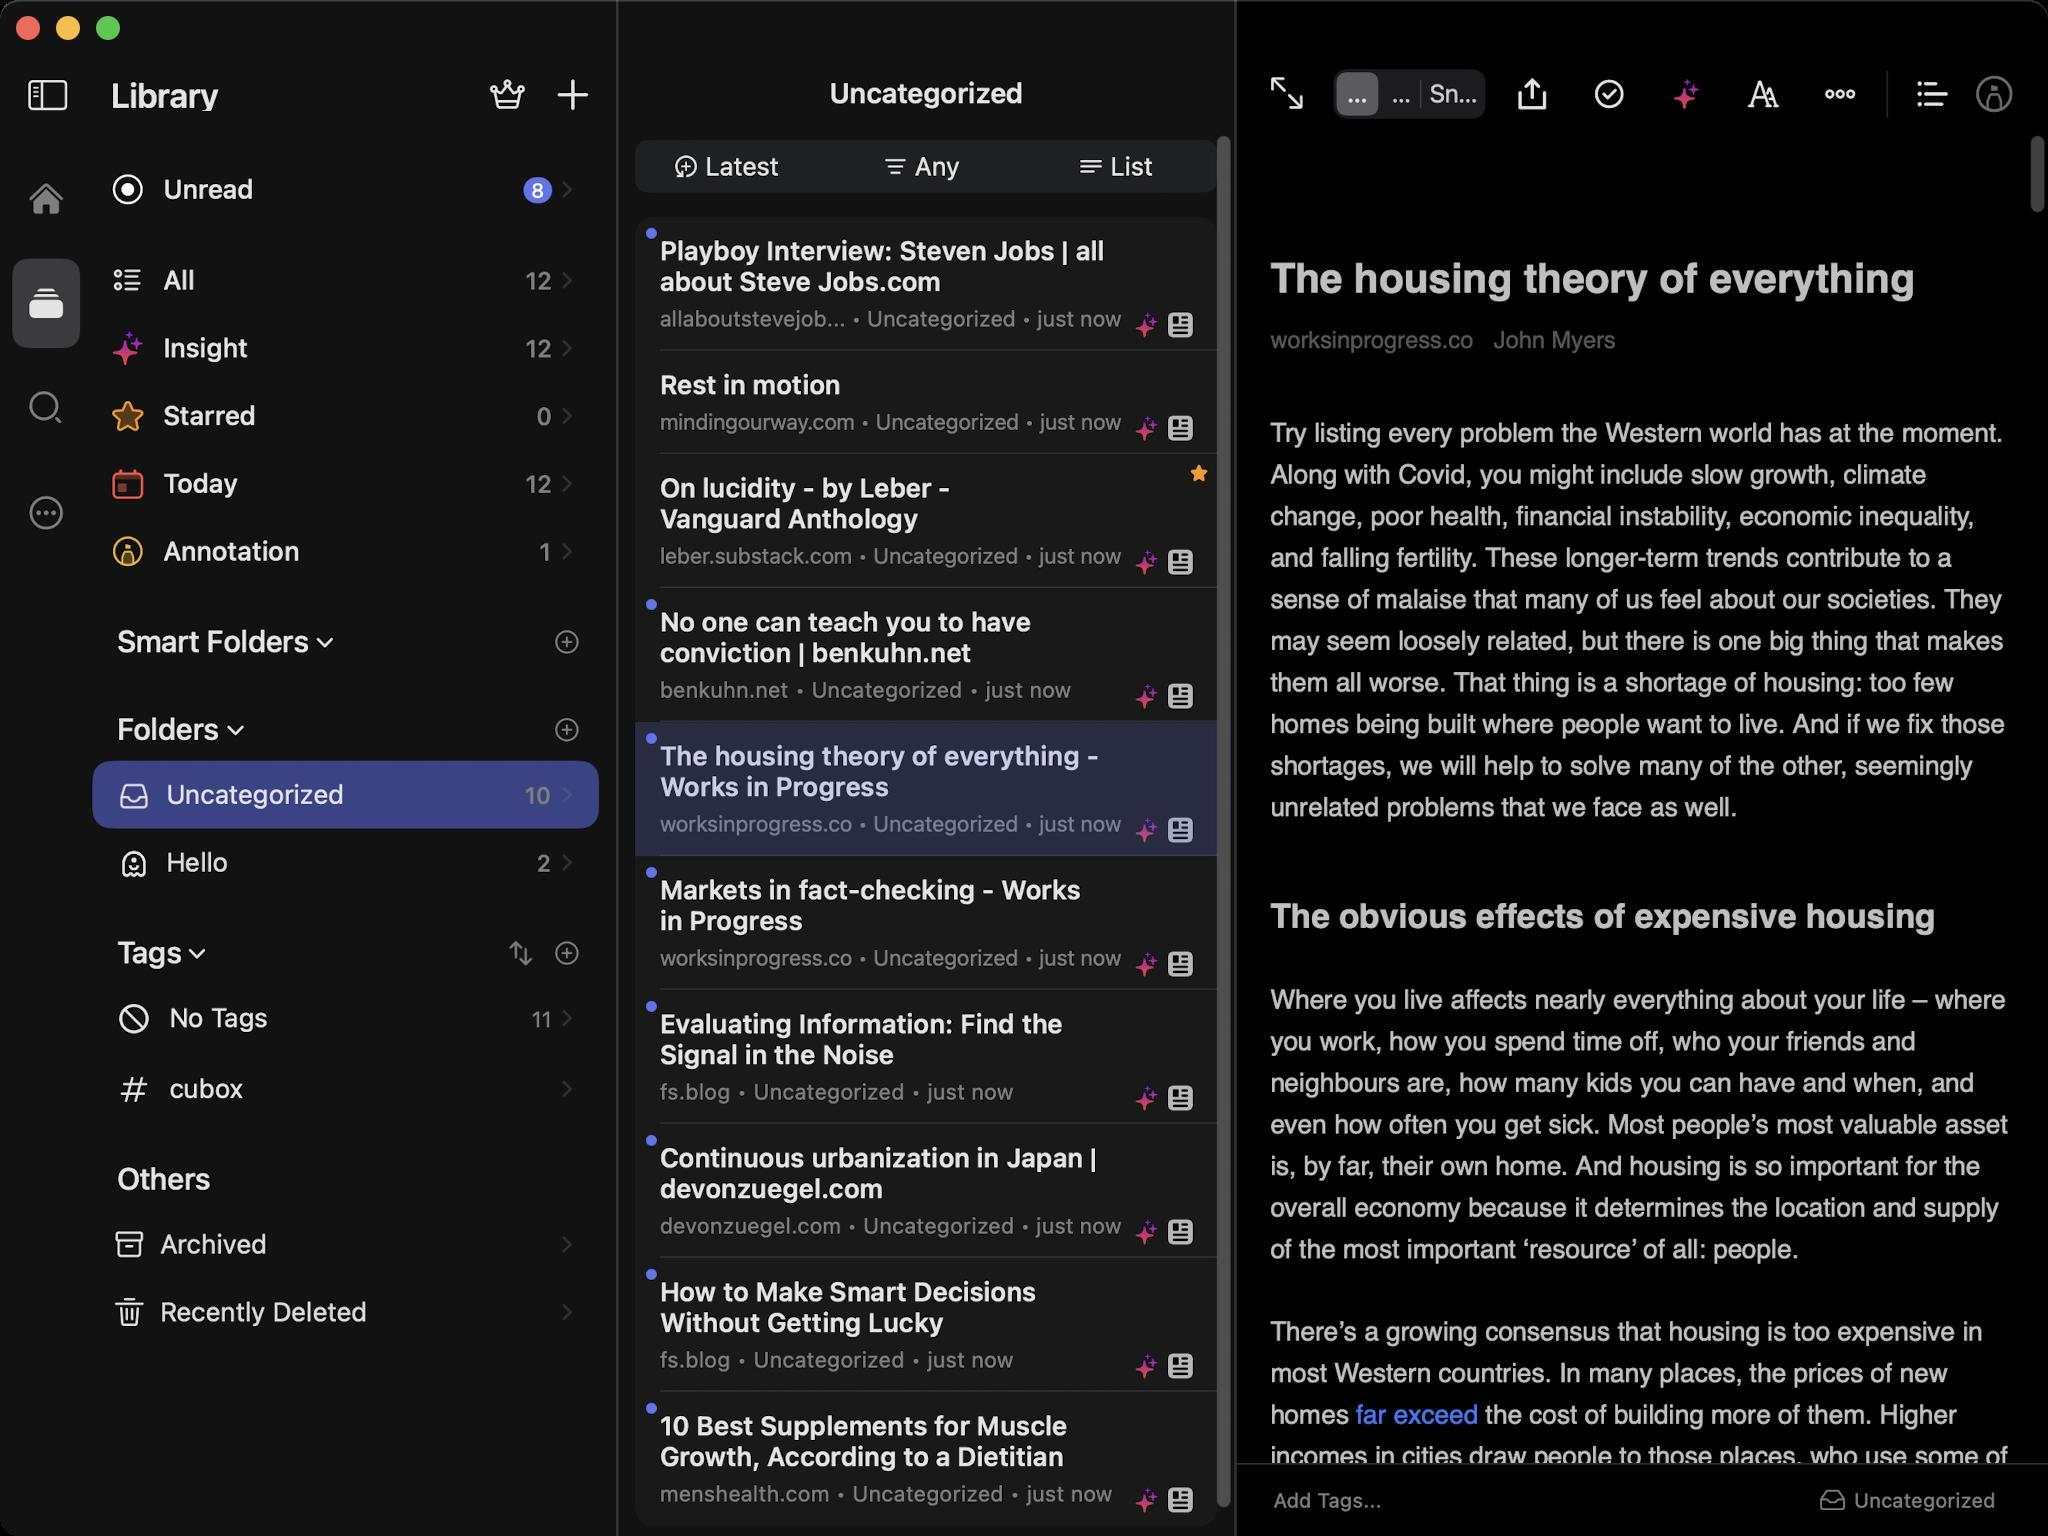
Accessibility tree:
{"name": "Cubox", "role": "AXWindow", "description": null, "role_description": "standard window", "value": null, "position": "352.00;95.00", "size": "1024;768", "children": [{"name": null, "role": "AXGroup", "description": null, "role_description": "group", "value": null, "position": "0.00;0.00", "size": "1024;768", "children": [{"name": null, "role": "AXGroup", "description": null, "role_description": "group", "value": null, "position": "0.00;0.00", "size": "1024;768", "children": [{"name": null, "role": "AXGroup", "description": null, "role_description": "group", "value": null, "position": "-77.00;0.00", "size": "385;768", "children": [{"name": null, "role": "AXGroup", "description": null, "role_description": "Nav bar", "value": null, "position": "-77.00;27.72", "size": "385;38", "children": [{"name": null, "role": "AXButton", "description": "Hide Sidebar", "role_description": "button", "value": null, "position": "3.85;30.03", "size": "40;34", "children": []}, {"name": null, "role": "AXButton", "description": "Library", "role_description": "button", "value": null, "position": "49.28;30.03", "size": "63;34", "children": []}, {"name": null, "role": "AXButton", "description": "crown", "role_description": "button", "value": null, "position": "244.86;38.50", "size": "18;18", "children": []}, {"name": null, "role": "AXButton", "description": "newCard", "role_description": "button", "value": null, "position": "277.97;38.50", "size": "18;18", "children": []}]}, {"name": null, "role": "AXGroup", "description": null, "role_description": "group", "value": null, "position": "-77.00;0.00", "size": "385;768", "children": [{"name": null, "role": "AXGroup", "description": null, "role_description": "group", "value": null, "position": "-77.00;0.00", "size": "385;768", "children": [{"name": null, "role": "AXGroup", "description": null, "role_description": "collection", "value": null, "position": "46.20;0.00", "size": "262;768", "children": [{"name": null, "role": "AXButton", "description": null, "role_description": "button", "value": null, "position": "58.52;66.22", "size": "23;12", "children": []}, {"name": null, "role": "AXStaticText", "description": "Unread", "role_description": "text", "value": "8", "position": "46.20;77.77", "size": "253;34", "children": []}, {"name": null, "role": "AXButton", "description": null, "role_description": "button", "value": null, "position": "58.52;111.65", "size": "23;12", "children": []}, {"name": null, "role": "AXStaticText", "description": "All", "role_description": "text", "value": "12", "position": "46.20;123.20", "size": "253;34", "children": []}, {"name": null, "role": "AXStaticText", "description": "Insight", "role_description": "text", "value": "12", "position": "46.20;157.08", "size": "253;34", "children": []}, {"name": null, "role": "AXStaticText", "description": "Starred", "role_description": "text", "value": "0", "position": "46.20;190.96", "size": "253;34", "children": []}, {"name": null, "role": "AXStaticText", "description": "Today", "role_description": "text", "value": "12", "position": "46.20;224.84", "size": "253;34", "children": []}, {"name": null, "role": "AXStaticText", "description": "Annotation", "role_description": "text", "value": "1", "position": "46.20;258.72", "size": "253;34", "children": []}, {"name": null, "role": "AXButton", "description": null, "role_description": "button", "value": null, "position": "58.52;292.60", "size": "109;44", "children": []}, {"name": null, "role": "AXButton", "description": null, "role_description": "button", "value": null, "position": "272.58;292.60", "size": "27;44", "children": []}, {"name": null, "role": "AXStaticText", "description": "Smart Folders", "role_description": "text", "value": null, "position": "58.52;311.08", "size": "96;19", "children": []}, {"name": null, "role": "AXButton", "description": null, "role_description": "button", "value": null, "position": "58.52;336.49", "size": "64;44", "children": []}, {"name": null, "role": "AXButton", "description": null, "role_description": "button", "value": null, "position": "272.58;336.49", "size": "27;44", "children": []}, {"name": null, "role": "AXStaticText", "description": "Folders", "role_description": "text", "value": null, "position": "58.52;354.97", "size": "51;19", "children": []}, {"name": null, "role": "AXStaticText", "description": "", "role_description": "text", "value": "10", "position": "46.20;380.38", "size": "253;34", "children": []}, {"name": null, "role": "AXStaticText", "description": "Hello", "role_description": "text", "value": "2", "position": "46.20;414.26", "size": "253;34", "children": []}, {"name": null, "role": "AXButton", "description": null, "role_description": "button", "value": null, "position": "58.52;448.14", "size": "45;44", "children": []}, {"name": null, "role": "AXButton", "description": null, "role_description": "button", "value": null, "position": "241.78;448.14", "size": "31;44", "children": []}, {"name": null, "role": "AXButton", "description": null, "role_description": "button", "value": null, "position": "272.58;448.14", "size": "27;44", "children": []}, {"name": null, "role": "AXStaticText", "description": "Tags", "role_description": "text", "value": null, "position": "58.52;466.62", "size": "32;19", "children": []}, {"name": null, "role": "AXGroup", "description": null, "role_description": "group", "value": null, "position": "46.20;492.03", "size": "253;34", "children": [{"name": null, "role": "AXStaticText", "description": "No Tags", "role_description": "text", "value": null, "position": "84.70;501.27", "size": "50;15", "children": []}, {"name": null, "role": "AXStaticText", "description": "11", "role_description": "text", "value": null, "position": "265.65;502.81", "size": "10;13", "children": []}]}, {"name": null, "role": "AXStaticText", "description": "cubox", "role_description": "text", "value": null, "position": "46.20;527.45", "size": "253;34", "children": []}, {"name": null, "role": "AXButton", "description": null, "role_description": "button", "value": null, "position": "58.52;561.33", "size": "60;44", "children": []}, {"name": null, "role": "AXStaticText", "description": "Others", "role_description": "text", "value": null, "position": "58.52;579.81", "size": "47;19", "children": []}, {"name": null, "role": "AXGroup", "description": null, "role_description": "group", "value": null, "position": "46.20;605.22", "size": "253;34", "children": [{"name": null, "role": "AXStaticText", "description": "Archived", "role_description": "text", "value": null, "position": "80.08;614.46", "size": "177;15", "children": []}]}, {"name": null, "role": "AXGroup", "description": null, "role_description": "group", "value": null, "position": "46.20;639.10", "size": "253;34", "children": [{"name": null, "role": "AXStaticText", "description": "Recently Deleted", "role_description": "text", "value": null, "position": "80.08;648.34", "size": "177;15", "children": []}]}]}, {"name": null, "role": "AXButton", "description": "tabbar0", "role_description": "button", "value": null, "position": "6.16;77.00", "size": "34;45", "children": []}, {"name": null, "role": "AXButton", "description": "tabbar1", "role_description": "button", "value": null, "position": "6.16;129.36", "size": "34;45", "children": []}, {"name": null, "role": "AXButton", "description": "tabbar2", "role_description": "button", "value": null, "position": "6.16;181.72", "size": "34;45", "children": []}, {"name": null, "role": "AXButton", "description": "setting", "role_description": "button", "value": null, "position": "6.16;234.08", "size": "34;45", "children": []}]}]}]}, {"name": null, "role": "AXSplitter", "description": null, "role_description": "splitter", "value": 30.07518768310547, "position": "308.00;0.00", "size": "1;768", "children": []}, {"name": null, "role": "AXGroup", "description": null, "role_description": "group", "value": null, "position": "309.15;0.00", "size": "308;768", "children": [{"name": null, "role": "AXGroup", "description": null, "role_description": "Nav bar", "value": null, "position": "309.15;27.72", "size": "308;38", "children": [{"name": null, "role": "AXHeading", "description": "Uncategorized", "role_description": "heading", "value": null, "position": "414.64;38.50", "size": "97;16", "children": []}]}, {"name": null, "role": "AXGroup", "description": null, "role_description": "group", "value": null, "position": "309.15;0.00", "size": "308;768", "children": [{"name": null, "role": "AXGroup", "description": null, "role_description": "group", "value": null, "position": "309.15;0.00", "size": "308;768", "children": [{"name": null, "role": "AXGroup", "description": null, "role_description": "collection", "value": null, "position": "309.15;0.00", "size": "308;768", "children": [{"name": null, "role": "AXButton", "description": "Latest", "role_description": "button", "value": null, "position": "324.56;71.61", "size": "82;23", "children": []}, {"name": null, "role": "AXButton", "description": "Any", "role_description": "button", "value": null, "position": "422.35;71.61", "size": "82;23", "children": []}, {"name": null, "role": "AXButton", "description": "List", "role_description": "button", "value": null, "position": "519.37;71.61", "size": "82;23", "children": []}, {"name": null, "role": "AXStaticText", "description": "Playboy Interview: Steven Jobs | all about Steve Jobs.com", "role_description": "text", "value": null, "position": "317.62;108.57", "size": "291;67", "children": []}, {"name": null, "role": "AXStaticText", "description": "Rest in motion", "role_description": "text", "value": null, "position": "317.62;175.56", "size": "291;52", "children": []}, {"name": null, "role": "AXStaticText", "description": "On lucidity - by Leber - Vanguard Anthology", "role_description": "text", "value": null, "position": "317.62;227.15", "size": "291;67", "children": []}, {"name": null, "role": "AXStaticText", "description": "No one can teach you to have conviction | benkuhn.net", "role_description": "text", "value": null, "position": "317.62;294.14", "size": "291;67", "children": []}, {"name": null, "role": "AXStaticText", "description": "The housing theory of everything - Works in Progress", "role_description": "text", "value": null, "position": "317.62;361.13", "size": "291;67", "children": []}, {"name": null, "role": "AXStaticText", "description": "Markets in fact-checking - Works in Progress", "role_description": "text", "value": null, "position": "317.62;428.12", "size": "291;67", "children": []}, {"name": null, "role": "AXStaticText", "description": "Evaluating Information: Find the Signal in the Noise", "role_description": "text", "value": null, "position": "317.62;495.11", "size": "291;67", "children": []}, {"name": null, "role": "AXStaticText", "description": "Continuous urbanization in Japan | devonzuegel.com", "role_description": "text", "value": null, "position": "317.62;562.10", "size": "291;67", "children": []}, {"name": null, "role": "AXStaticText", "description": "How to Make Smart Decisions Without Getting Lucky", "role_description": "text", "value": null, "position": "317.62;629.09", "size": "291;67", "children": []}, {"name": null, "role": "AXStaticText", "description": "10 Best Supplements for Muscle Growth, According to a Dietitian", "role_description": "text", "value": null, "position": "317.62;696.08", "size": "291;67", "children": []}]}]}]}]}, {"name": null, "role": "AXSplitter", "description": null, "role_description": "splitter", "value": 30.07518768310547, "position": "617.15;0.00", "size": "1;768", "children": []}, {"name": null, "role": "AXGroup", "description": null, "role_description": "group", "value": null, "position": "618.31;0.00", "size": "406;768", "children": [{"name": null, "role": "AXGroup", "description": null, "role_description": "Nav bar", "value": null, "position": "618.31;27.72", "size": "406;38", "children": [{"name": null, "role": "AXButton", "description": "Enter Fullscreen", "role_description": "button", "value": null, "position": "625.24;30.03", "size": "37;34", "children": []}, {"name": null, "role": "AXTabGroup", "description": null, "role_description": "tab group", "value": null, "position": "666.82;34.65", "size": "76;25", "children": [{"name": null, "role": "AXRadioButton", "description": "Article", "role_description": "tab", "value": 1, "position": "666.82;34.65", "size": "24;25", "children": []}, {"name": null, "role": "AXRadioButton", "description": "Web", "role_description": "tab", "value": 0, "position": "691.46;34.65", "size": "18;25", "children": []}, {"name": null, "role": "AXRadioButton", "description": "Snapshot", "role_description": "tab", "value": 0, "position": "710.71;34.65", "size": "32;25", "children": []}]}, {"name": null, "role": "AXButton", "description": "shareMore", "role_description": "button", "value": null, "position": "754.60;35.42", "size": "23;23", "children": []}, {"name": null, "role": "AXButton", "description": "shareRead", "role_description": "button", "value": null, "position": "793.10;35.42", "size": "23;23", "children": []}, {"name": null, "role": "AXButton", "description": "insightIcon", "role_description": "button", "value": null, "position": "831.60;35.42", "size": "23;23", "children": []}, {"name": null, "role": "AXButton", "description": "shareReaderStyle", "role_description": "button", "value": null, "position": "870.10;35.42", "size": "23;23", "children": []}, {"name": null, "role": "AXButton", "description": "shareReaderMore", "role_description": "button", "value": null, "position": "908.60;35.42", "size": "23;23", "children": []}, {"name": null, "role": "AXButton", "description": "catalog", "role_description": "button", "value": null, "position": "954.80;35.42", "size": "23;23", "children": []}, {"name": null, "role": "AXButton", "description": "mark 0", "role_description": "button", "value": null, "position": "985.60;35.42", "size": "23;23", "children": []}]}, {"name": null, "role": "AXGroup", "description": null, "role_description": "group", "value": null, "position": "618.31;0.00", "size": "406;768", "children": [{"name": null, "role": "AXGroup", "description": null, "role_description": "group", "value": null, "position": "618.31;0.00", "size": "406;768", "children": [{"name": null, "role": "AXGroup", "description": null, "role_description": "group", "value": null, "position": "618.31;0.00", "size": "406;768", "children": [{"name": null, "role": "AXGroup", "description": null, "role_description": "group", "value": null, "position": "618.31;0.00", "size": "406;768", "children": [{"name": null, "role": "AXGroup", "description": null, "role_description": "group", "value": null, "position": "618.00;66.00", "size": "407;769", "children": [{"name": null, "role": "AXGroup", "description": null, "role_description": "group", "value": null, "position": "618.00;66.00", "size": "407;769", "children": [{"name": null, "role": "AXWebArea", "description": "The housing theory of everything - Works in Progress", "role_description": "AXWebArea", "value": "", "position": "618.00;66.00", "size": "407;13341", "children": [{"name": null, "role": "AXHeading", "description": "The housing theory of everything", "role_description": "heading", "value": "1", "position": "635.00;127.00", "size": "323;25", "children": []}, {"name": null, "role": "AXLink", "description": "worksinprogress.co", "role_description": "link", "value": "", "position": "635.00;162.00", "size": "102;16", "children": []}, {"name": null, "role": "AXStaticText", "description": "John Myers", "role_description": "text", "value": "", "position": "746.00;162.00", "size": "63;16", "children": []}, {"name": null, "role": "AXStaticText", "description": "Try listing every problem the Western world has at the moment. Along with Covid, you might include slow growth, climate change, poor health, financial instability, economic inequality, and falling fertility. These longer-term trends contribute to a sense of malaise that many of us feel about our societies. They may seem loosely related, but there is one big thing that makes them all worse. That thing is a shortage of housing: too few homes being built where people want to live. And if we fix those shortages, we will help to solve many of the other, seemingly unrelated problems that we face as well.", "role_description": "text", "value": "", "position": "635.00;207.00", "size": "369;205", "children": []}, {"name": null, "role": "AXHeading", "description": "The obvious effects of expensive housing", "role_description": "heading", "value": "2", "position": "635.00;447.00", "size": "334;22", "children": []}, {"name": null, "role": "AXStaticText", "description": "Where you live affects nearly everything about your life – where you work, how you spend time off, who your friends and neighbours are, how many kids you can have and when, and even how often you get sick. Most people’s most valuable asset is, by far, their own home. And housing is so important for the overall economy because it determines the location and supply of the most important ‘resource’ of all: people.", "role_description": "text", "value": "", "position": "635.00;490.00", "size": "370;143", "children": []}, {"name": null, "role": "AXStaticText", "description": "There’s a growing consensus that housing is too expensive in most Western countries. In many places, the prices of new homes", "role_description": "text", "value": "", "position": "635.00;656.00", "size": "357;60", "children": []}, {"name": null, "role": "AXLink", "description": "far exceed", "role_description": "link", "value": "", "position": "677.00;698.00", "size": "63;18", "children": []}, {"name": null, "role": "AXStaticText", "description": "the cost of building more of them. Higher incomes in cities draw people to those places, who use some of their increased wages to bid up rents and house prices there. Easier credit and falling interest rates, which reflect a lower cost of borrowing and lower returns from other investments,", "role_description": "text", "value": "", "position": "635.00;698.00", "size": "370;101", "children": []}, {"name": null, "role": "AXLink", "description": "have helped people bid up the price of housing as well", "role_description": "link", "value": "", "position": "635.00;781.00", "size": "350;39", "children": []}, {"name": null, "role": "AXStaticText", "description": ". For most goods, including very expensive and durable goods like ships and airplanes, higher incomes and falling interest rates would cause supply to increase, instead of keeping the price permanently high. But for housing in and around many in-demand cities, supply has not been able to keep up with demand.", "role_description": "text", "value": "", "position": "635.00;802.00", "size": "356;143", "children": []}, {"name": null, "role": "AXStaticText", "description": "This is true across the developed world: Dublin, Singapore, Auckland, Paris, Vancouver, Rome, Hong Kong, Barcelona, Moscow, Cape Town, Zurich and many other cities have wildly expensive housing compared to the cost of building more of it. Costs are especially high in places whose economies are built on", "role_description": "text", "value": "", "position": "635.00;968.00", "size": "360;122", "children": []}, {"name": null, "role": "AXLink", "description": "intangible capital", "role_description": "link", "value": "", "position": "652.00;1072.00", "size": "100;18", "children": []}, {"name": null, "role": "AXStaticText", "description": ", like software or financial services. In these kinds of industries, there are especially large benefits to people being near one another, because it makes them both more productive and more innovative. This is why the San Francisco Bay Area – probably the most productive place in the Western world – is also one of the most in-demand places to live. And that demand, plus restrictions on building more houses, is why it is one of the most expensive places to live as well.", "role_description": "text", "value": "", "position": "635.00;1072.00", "size": "372;164", "children": []}, {"name": null, "role": "AXStaticText", "description": "This housing affordability problem has become much worse over the past four decades – coinciding with, and partly driven by, the growth of the intangible economy — the move towards production based on software and intellectual property, instead of machinery and other physical capital. In the 1960s, it was commonplace that a middle class single-earner American or British family would be able to afford a comfortable home.", "role_description": "text", "value": "", "position": "635.00;1258.00", "size": "364;143", "children": []}, {"name": null, "role": "AXStaticText", "description": "When more people want to live in an area, we either build more homes to accommodate them or squeeze them in to the existing housing stock, with those people bidding up the price of living there. We can see all of these mechanisms in play in the Western world’s most in-demand cities. In London, for example, empty homes now make up only a few percent of the total, as it becomes more and more costly to leave something empty.", "role_description": "text", "value": "", "position": "635.00;1425.00", "size": "373;142", "children": []}, {"name": null, "role": "AXStaticText", "description": "The most dramatic evidence of housing scarcity can be seen in price rises over the past forty years. Average New York City metropolitan area house prices", "role_description": "text", "value": "", "position": "635.00;1590.00", "size": "366;60", "children": []}, {"name": null, "role": "AXLink", "description": "are up 706% since 1980", "role_description": "link", "value": "", "position": "818.00;1632.00", "size": "143;18", "children": []}, {"name": null, "role": "AXStaticText", "description": "(or 376% more", "role_description": "text", "value": "", "position": "635.00;1632.00", "size": "345;39", "children": []}, {"name": null, "role": "AXLink", "description": "than US consumer prices", "role_description": "link", "value": "", "position": "705.00;1653.00", "size": "149;18", "children": []}, {"name": null, "role": "AXStaticText", "description": ", and 326%", "role_description": "text", "value": "", "position": "852.00;1653.00", "size": "72;18", "children": []}, {"name": null, "role": "AXLink", "description": "more than US wages", "role_description": "link", "value": "", "position": "635.00;1653.00", "size": "370;38", "children": []}, {"name": null, "role": "AXStaticText", "description": "). For San Francisco the rise is 932%. London house prices are up", "role_description": "text", "value": "", "position": "635.00;1673.00", "size": "345;39", "children": []}, {"name": null, "role": "AXLink", "description": "over 2,100%", "role_description": "link", "value": "", "position": "713.00;1694.00", "size": "76;18", "children": []}, {"name": null, "role": "AXStaticText", "description": "in that period (or", "role_description": "text", "value": "", "position": "787.00;1694.00", "size": "104;18", "children": []}, {"name": null, "role": "AXLink", "description": "around 1,500% more than wages", "role_description": "link", "value": "", "position": "635.00;1694.00", "size": "345;39", "children": []}, {"name": null, "role": "AXStaticText", "description": "). Prices in Sydney, Australia, have", "role_description": "text", "value": "", "position": "735.00;1715.00", "size": "207;18", "children": []}, {"name": null, "role": "AXLink", "description": "risen", "role_description": "link", "value": "", "position": "940.00;1715.00", "size": "31;18", "children": []}, {"name": null, "role": "AXStaticText", "description": "by", "role_description": "text", "value": "", "position": "969.00;1715.00", "size": "19;18", "children": []}, {"name": null, "role": "AXLink", "description": "1,450%", "role_description": "link", "value": "", "position": "635.00;1736.00", "size": "45;18", "children": []}, {"name": null, "role": "AXStaticText", "description": "(compared to hourly wage increases", "role_description": "text", "value": "", "position": "679.00;1736.00", "size": "220;18", "children": []}, {"name": null, "role": "AXLink", "description": "of 480%", "role_description": "link", "value": "", "position": "897.00;1736.00", "size": "50;18", "children": []}, {"name": null, "role": "AXStaticText", "description": "). In Ireland, prices have", "role_description": "text", "value": "", "position": "635.00;1736.00", "size": "334;39", "children": []}, {"name": null, "role": "AXLink", "description": "risen by about 800% in that period", "role_description": "link", "value": "", "position": "753.00;1757.00", "size": "200;18", "children": []}, {"name": null, "role": "AXStaticText", "description": ", driven by rises in Dublin in particular. Rents show similar, but less extreme, trends, because they are not directly affected by interest rates.", "role_description": "text", "value": "", "position": "635.00;1757.00", "size": "360;80", "children": []}, {"name": null, "role": "AXStaticText", "description": "These prices range from about twice to four times the cost of building new homes of equivalent specification. This wedge, between build costs and house prices, is a rough proxy for how much extra cost is being driven by restrictions on new building.", "role_description": "text", "value": "", "position": "635.00;1861.00", "size": "366;80", "children": []}, {"name": null, "role": "AXStaticText", "description": "By contrast, almost every other household product has become better and less expensive since then.", "role_description": "text", "value": "", "position": "635.00;1964.00", "size": "368;38", "children": []}, {"name": null, "role": "AXLink", "description": "Compared to 1975, the number of hours a median American worker would have to work", "role_description": "link", "value": "", "position": "635.00;1985.00", "size": "371;38", "children": []}, {"name": null, "role": "AXStaticText", "description": "to buy a television fell from 60 hours in 1975 to 7 hours in 2013; to buy a fridge-freezer, it fell from 65 hours in 1975 to 20 hours in 2013; to buy a manual exercise treadmill, from 18 hours in 1975 to 6 hours in 2013; and to buy a washer-dryer, from 67 to 30 hours.", "role_description": "text", "value": "", "position": "635.00;2026.00", "size": "370;101", "children": []}, {"name": null, "role": "AXLink", "description": "Even cars are three times ‘cheaper’ in terms of hours worked", "role_description": "link", "value": "", "position": "635.00;2109.00", "size": "366;39", "children": []}, {"name": null, "role": "AXStaticText", "description": "on an average hourly wage now than they were in 1964. And none of these estimates accounts for how much better most of these products are now than they were in 1975.", "role_description": "text", "value": "", "position": "635.00;2130.00", "size": "372;60", "children": []}, {"name": null, "role": "AXStaticText", "description": "", "role_description": "figure", "value": "", "position": "618.00;66.00", "size": "1;1", "children": []}, {"name": null, "role": "AXStaticText", "description": "So while other durable goods have become cheaper over time, housing has become more expensive. Even though incomes have risen, both parents in a family now typically have to work to afford a decent family house in a major city, and people have had to move farther and farther outside city centres to find somewhere they can afford to live, spending more time and money on commuting to and from work.", "role_description": "text", "value": "", "position": "635.00;2233.00", "size": "367;143", "children": []}, {"name": null, "role": "AXStaticText", "description": "So the", "role_description": "text", "value": "", "position": "635.00;2400.00", "size": "42;18", "children": []}, {"name": null, "role": "AXStaticText", "description": "obvious", "role_description": "text", "value": "", "position": "676.00;2400.00", "size": "47;18", "children": []}, {"name": null, "role": "AXStaticText", "description": "effect of expensive housing is that people often spend a lot of their money on renting or buying their home, leaving them with less money to spend on other things, especially if they live in and around the Western world’s most wealthy cities. And the problem is getting worse.", "role_description": "text", "value": "", "position": "635.00;2400.00", "size": "364;101", "children": []}, {"name": null, "role": "AXGroup", "description": "Illustration for Works in Progress Image Kade Byrand", "role_description": "figure", "value": "", "position": "635.00;2522.00", "size": "373;92", "children": [{"name": null, "role": "AXStaticText", "description": "Illustration for Works in Progress", "role_description": "text", "value": "", "position": "635.00;2539.00", "size": "142;13", "children": []}, {"name": null, "role": "AXStaticText", "description": "Image", "role_description": "text", "value": "", "position": "635.00;2568.00", "size": "28;14", "children": []}, {"name": null, "role": "AXStaticText", "description": "Kade Byrand", "role_description": "text", "value": "", "position": "635.00;2598.00", "size": "58;14", "children": []}]}, {"name": null, "role": "AXHeading", "description": "The hidden effects of expensive housing", "role_description": "heading", "value": "2", "position": "635.00;2641.00", "size": "325;21", "children": []}, {"name": null, "role": "AXHeading", "description": "Productivity", "role_description": "heading", "value": "4", "position": "635.00;2678.00", "size": "77;17", "children": []}, {"name": null, "role": "AXStaticText", "description": "The obvious effect of expensive housing – people having less money to spend on other things – is the one most people focus on. But it is only part of the story, because expensive housing makes people change their behaviour too – it affects where you live, what your job is, how big your family is and what your day-to-day life looks like too. And it’s these", "role_description": "text", "value": "", "position": "635.00;2719.00", "size": "368;122", "children": []}, {"name": null, "role": "AXStaticText", "description": "hidden", "role_description": "text", "value": "", "position": "860.00;2823.00", "size": "41;18", "children": []}, {"name": null, "role": "AXStaticText", "description": "effects that are the most important.", "role_description": "text", "value": "", "position": "635.00;2823.00", "size": "356;39", "children": []}, {"name": null, "role": "AXStaticText", "description": "As we’ve described above, better jobs drive up the price of housing when it’s difficult to build more. But that works both ways: when housing is scarce in high-productivity areas, some people are priced out of the area altogether, so they can’t move within range of better jobs.", "role_description": "text", "value": "", "position": "635.00;2885.00", "size": "368;101", "children": []}, {"name": null, "role": "AXStaticText", "description": "This means that many people are working in less productive jobs than they could if it was easier for them to move to more productive places. Their wages and productivity are lower and it’s harder for highly productive businesses to hire them. That means people who", "role_description": "text", "value": "", "position": "635.00;3009.00", "size": "360;102", "children": []}, {"name": null, "role": "AXStaticText", "description": "do", "role_description": "text", "value": "", "position": "748.00;3093.00", "size": "16;18", "children": []}, {"name": null, "role": "AXStaticText", "description": "get to live in these high-productivity places are less productive than they could be, because they are less able to combine their skills with the complementary skills of the people who have been priced out.", "role_description": "text", "value": "", "position": "635.00;3093.00", "size": "371;80", "children": []}, {"name": null, "role": "AXStaticText", "description": "As a result, many businesses end up leaving highly skilled staff without assistance, spending their time on work that could be done by others, lowering the time they can spend on the tasks they’re best at. This happens in people’s private lives too: people often spend hours", "role_description": "text", "value": "", "position": "635.00;3197.00", "size": "366;101", "children": []}, {"name": null, "role": "AXLink", "description": "trying to fix their leaky pipes", "role_description": "link", "value": "", "position": "786.00;3280.00", "size": "163;18", "children": []}, {"name": null, "role": "AXStaticText", "description": "instead of just calling in a plumber, because the prices of plumbers near them have risen to cover the costs for plumbers to live there.", "role_description": "text", "value": "", "position": "635.00;3280.00", "size": "371;59", "children": []}, {"name": null, "role": "AXStaticText", "description": "On average, workers in larger cities tend to be more productive than workers with similar skills and education in smaller cities. Sheer size is not all that matters, because complementarity between workers matters even more – a skilled software engineer will likely increase her income more by moving to Berlin (population: 4.4 million) than to Mexico City (population: 21 million). But there is strong empirical evidence that, other things being equal, bigger is better. This helps workers directly: people who moved from small to large cities in a study in Spain", "role_description": "text", "value": "", "position": "635.00;3362.00", "size": "366;184", "children": []}, {"name": null, "role": "AXLink", "description": "gained a wage premium", "role_description": "link", "value": "", "position": "635.00;3549.00", "size": "141;18", "children": []}, {"name": null, "role": "AXStaticText", "description": "when they did so, and accumulated better experience as time went by – and their experience persisted even if they moved away later, in the form of higher wages.", "role_description": "text", "value": "", "position": "635.00;3549.00", "size": "354;81", "children": []}, {"name": null, "role": "AXStaticText", "description": "In the United States, productivity per worker tends to rise by", "role_description": "text", "value": "", "position": "635.00;3653.00", "size": "351;18", "children": []}, {"name": null, "role": "AXLink", "description": "2%", "role_description": "link", "value": "", "position": "984.00;3653.00", "size": "21;18", "children": []}, {"name": null, "role": "AXStaticText", "description": "or", "role_description": "text", "value": "", "position": "635.00;3674.00", "size": "16;18", "children": []}, {"name": null, "role": "AXLink", "description": "more", "role_description": "link", "value": "", "position": "649.00;3674.00", "size": "32;18", "children": []}, {"name": null, "role": "AXStaticText", "description": "with each doubling of city size. The link between size and productivity is only apparent when the city includes skilled, educated workers, which suggests the effect is mostly driven by the transfer of knowledge and division of labour among high-skilled workers. Metropolitan areas that are largely made up of unskilled workers", "role_description": "text", "value": "", "position": "635.00;3674.00", "size": "370;122", "children": []}, {"name": null, "role": "AXLink", "description": "do not become more productive as they get bigger", "role_description": "link", "value": "", "position": "635.00;3778.00", "size": "357;39", "children": []}, {"name": null, "role": "AXStaticText", "description": ".", "role_description": "text", "value": "", "position": "671.00;3799.00", "size": "5;18", "children": []}, {"name": null, "role": "AXStaticText", "description": "By historical and global standards, today’s most successful cities in America and other Western countries are astonishingly sparsely populated and sprawling. Haussmann’s Paris, Gaudi’s Barcelona, and the Georgian and Victorian areas of London are much more densely populated than nearly every square mile of the Bay Area and even most of the NYC metro area, other than Manhattan.", "role_description": "text", "value": "", "position": "635.00;3839.00", "size": "369;143", "children": []}, {"name": null, "role": "AXStaticText", "description": "The main cause of this is regulations that ban buildings that make better use of the land. Economists Gilles Duranton and Diego Puga", "role_description": "text", "value": "", "position": "635.00;4006.00", "size": "354;59", "children": []}, {"name": null, "role": "AXLink", "description": "judge that", "role_description": "link", "value": "", "position": "706.00;4047.00", "size": "60;18", "children": []}, {"name": null, "role": "AXStaticText", "description": "if New York allowed more of the sorts of densities that were more common historically, rents and house prices would fall towards construction costs, and the city would at least double in population, to over 40 million people. Similar things would happen to the Bay Area, Boston, Los Angeles, and other US ‘superstar’ cities if higher densities were allowed. This could mean those places looking more like central Paris or Barcelona, both of which are incredibly dense (and also happen to be very nice places to live).", "role_description": "text", "value": "", "position": "635.00;4047.00", "size": "372;185", "children": []}, {"name": null, "role": "AXStaticText", "description": "The total cost of this regulation-induced sprawl in the United States may be enormous.", "role_description": "text", "value": "", "position": "635.00;4255.00", "size": "348;38", "children": []}, {"name": null, "role": "AXLink", "description": "According to one study", "role_description": "link", "value": "", "position": "787.00;4275.00", "size": "135;18", "children": []}, {"name": null, "role": "AXStaticText", "description": ", if just three cities – New York City, San Jose and San Francisco – loosened their rules against building denser housing to the national average level of restrictiveness, millions would move to jobs that made the best use of their skills and total US GDP would be 8.9% higher. This would translate into average American wages being $8,775 higher per year. Others go even further. Duranton and Puga estimate that the average income gain from a housing regime that allowed easy building could be around 25%, or around $16,000 more per person per year.", "role_description": "text", "value": "", "position": "635.00;4275.00", "size": "373;205", "children": []}, {"name": null, "role": "AXStaticText", "description": "To put that in perspective, 9% is approximately how much the US economy contracted by in the second quarter of 2020, after Covid and lockdowns brought much of the US economy to a standstill. Sixteen thousand dollars per capita is the", "role_description": "text", "value": "", "position": "635.00;4504.00", "size": "366;80", "children": []}, {"name": null, "role": "AXStaticText", "description": "entire", "role_description": "text", "value": "", "position": "936.00;4566.00", "size": "34;18", "children": []}, {"name": null, "role": "AXStaticText", "description": "yearly income of people in Greece or Hungary. That’s a lot of money to leave lying on the sidewalk.", "role_description": "text", "value": "", "position": "635.00;4587.00", "size": "353;39", "children": []}, {"name": null, "role": "AXHeading", "description": "Innovation", "role_description": "heading", "value": "4", "position": "635.00;4650.00", "size": "67;17", "children": []}, {"name": null, "role": "AXStaticText", "description": "Nearly all innovation happens, and has always happened, in cities. Just as cities have vast labour pools that make it easier for workers to find jobs that match their skills, they also allow innovators to collaborate", "role_description": "text", "value": "", "position": "635.00;4690.00", "size": "358;81", "children": []}, {"name": null, "role": "AXLink", "description": "to come up with new ways of doing things", "role_description": "link", "value": "", "position": "635.00;4753.00", "size": "350;38", "children": []}, {"name": null, "role": "AXStaticText", "description": ". Sometimes cities have experienced bursts of innovative output that changed the world – like Amsterdam in the 17th century, Edinburgh and London in the late 18th to early 19th centuries, Cleveland in the late 19th century, Vienna and Detroit in the early 20th century, and San Francisco today.", "role_description": "text", "value": "", "position": "635.00;4774.00", "size": "370;101", "children": []}, {"name": null, "role": "AXStaticText", "description": "The Bay Area, including Silicon Valley and San Francisco (population 7.5 million), for example, has played host to more tech start-ups growing to valuations of more than $1 billion than the entirety of Europe (population 750 million) put together. Ten US cities in 2007", "role_description": "text", "value": "", "position": "635.00;4898.00", "size": "369;101", "children": []}, {"name": null, "role": "AXLink", "description": "produced 70% of the total patents related to computer science and 79% of the total patents around semiconductors", "role_description": "link", "value": "", "position": "635.00;4981.00", "size": "357;60", "children": []}, {"name": null, "role": "AXStaticText", "description": "– with less than 10% of America’s population.", "role_description": "text", "value": "", "position": "726.00;5023.00", "size": "269;18", "children": []}, {"name": null, "role": "AXStaticText", "description": "Part of the reason is that geographical closeness is especially important for the transfer and combination of ideas. And for unconventional ideas, the most valuable combinations are often not obvious in advance and may depend on chance interactions or mixing of individual elements.", "role_description": "text", "value": "", "position": "635.00;5064.00", "size": "371;101", "children": []}, {"name": null, "role": "AXStaticText", "description": "Bell Labs, the legendary R&D lab that", "role_description": "text", "value": "", "position": "635.00;5189.00", "size": "223;17", "children": []}, {"name": null, "role": "AXLink", "description": "invented revolutionary new technologies like the transistor and the photovoltaic cell,", "role_description": "link", "value": "", "position": "635.00;5189.00", "size": "353;38", "children": []}, {"name": null, "role": "AXStaticText", "description": "was designed so that everyone would at some point", "role_description": "text", "value": "", "position": "635.00;5230.00", "size": "306;18", "children": []}, {"name": null, "role": "AXLink", "description": "bump into everyone else", "role_description": "link", "value": "", "position": "635.00;5230.00", "size": "363;39", "children": []}, {"name": null, "role": "AXStaticText", "description": "for this reason. Similarly, Steve Jobs designed Pixar animation studios to have", "role_description": "text", "value": "", "position": "635.00;5251.00", "size": "353;39", "children": []}, {"name": null, "role": "AXLink", "description": "communal areas situated centrally", "role_description": "link", "value": "", "position": "635.00;5272.00", "size": "333;38", "children": []}, {"name": null, "role": "AXStaticText", "description": ", and many tech companies today use a similar model. Both the London Stock Exchange and Lloyd’s of London began in the 17th Century as coffee houses – the places where people habitually met both deliberately and accidentally.", "role_description": "text", "value": "", "position": "635.00;5292.00", "size": "370;81", "children": []}, {"name": null, "role": "AXStaticText", "description": "US evidence from over 600,000 patents filed from 2000–2010 suggests that low-density places can sustain specialised clusters, but that", "role_description": "text", "value": "", "position": "635.00;5396.00", "size": "359;59", "children": []}, {"name": null, "role": "AXLink", "description": "unconventional breakthroughs benefit from high-density urban environments", "role_description": "link", "value": "", "position": "635.00;5437.00", "size": "349;39", "children": []}, {"name": null, "role": "AXStaticText", "description": ". For idea-focused industries like software, localisation benefits", "role_description": "text", "value": "", "position": "635.00;5458.00", "size": "356;39", "children": []}, {"name": null, "role": "AXLink", "description": "dissipate within 10 miles", "role_description": "link", "value": "", "position": "833.00;5479.00", "size": "142;18", "children": []}, {"name": null, "role": "AXStaticText", "description": "; for extremely idea-focused industries like advertising, they dissipate", "role_description": "text", "value": "", "position": "635.00;5479.00", "size": "363;59", "children": []}, {"name": null, "role": "AXLink", "description": "within half a mile", "role_description": "link", "value": "", "position": "689.00;5520.00", "size": "99;18", "children": []}, {"name": null, "role": "AXStaticText", "description": ". Inventors who move from a smaller cluster to a bigger cluster tend to", "role_description": "text", "value": "", "position": "635.00;5520.00", "size": "364;39", "children": []}, {"name": null, "role": "AXLink", "description": "see large increases in their patenting productivity", "role_description": "link", "value": "", "position": "635.00;5541.00", "size": "351;39", "children": []}, {"name": null, "role": "AXStaticText", "description": ".", "role_description": "text", "value": "", "position": "758.00;5562.00", "size": "6;18", "children": []}, {"name": null, "role": "AXStaticText", "description": "So by limiting the number of people who can go to live in places like the Bay Area, by limiting the number of homes there, we may not just be hurting productivity directly by restricting who people can work with. We may also be missing out on the new ideas that drive society forward and that can lead to dramatic improvements in how we live.", "role_description": "text", "value": "", "position": "635.00;5604.00", "size": "370;121", "children": []}, {"name": null, "role": "AXHeading", "description": "Inequality", "role_description": "heading", "value": "4", "position": "635.00;5748.00", "size": "62;18", "children": []}, {"name": null, "role": "AXStaticText", "description": "Constraints on supply have made houses into scarce assets, more like", "role_description": "text", "value": "", "position": "635.00;5790.00", "size": "353;39", "children": []}, {"name": null, "role": "AXLink", "description": "bonds, fine art or precious metals", "role_description": "link", "value": "", "position": "691.00;5811.00", "size": "196;18", "children": []}, {"name": null, "role": "AXStaticText", "description": "than durable goods like refrigerators or cars. This only feels normal because we’re used to it, and does not happen in places where developers can easily add more homes to an area, such as Tokyo, Seoul, or New York City before the 1920s. In places like these, rising demand leads to more supply, not just higher prices.", "role_description": "text", "value": "", "position": "635.00;5811.00", "size": "372;122", "children": []}, {"name": null, "role": "AXStaticText", "description": "A fixed supply of housing means improvements in people’s aggregate incomes often partially go to landowners, since people bid up the price of housing with some of their increased income. This is one of the bases for the economist Henry George’s", "role_description": "text", "value": "", "position": "635.00;5956.00", "size": "364;101", "children": []}, {"name": null, "role": "AXLink", "description": "proposal for taxes on land value", "role_description": "link", "value": "", "position": "691.00;6039.00", "size": "187;18", "children": []}, {"name": null, "role": "AXStaticText", "description": ". George realised that even improvements in a local area – a new park, or better sanitation – would also be captured by local landowners. The new park would make people more willing to pay to live nearby, bidding up the price of housing in that area, so that existing landowners captured much of the value the park created.", "role_description": "text", "value": "", "position": "635.00;6039.00", "size": "369;122", "children": []}, {"name": null, "role": "AXStaticText", "description": "These effects play out visibly in fights over", "role_description": "text", "value": "", "position": "635.00;6184.00", "size": "249;18", "children": []}, {"name": null, "role": "AXLink", "description": "gentrification", "role_description": "link", "value": "", "position": "883.00;6184.00", "size": "76;18", "children": []}, {"name": null, "role": "AXStaticText", "description": ". Rising wages let bankers and tech workers bid up the rents on poorer parts of cities that have become fashionable, driving up rents. Many low-income communities have been broken up as people have been forced to move away by these rising rents, and by shops and other services changing to cater to wealthier new customers. Few people object to making a place more pleasant, greener and safer: the biggest concern for current residents is not improvement in the place, but the risk of being priced out of their homes and communities.", "role_description": "text", "value": "", "position": "635.00;6184.00", "size": "371;205", "children": []}, {"name": null, "role": "AXStaticText", "description": "There is another way. Increasing the supply of housing and commercial space, while ensuring that it benefits existing residents, could turn this zero-sum situation into one where everyone can be better off. This might be done, for example,", "role_description": "text", "value": "", "position": "635.00;6413.00", "size": "354;80", "children": []}, {"name": null, "role": "AXLink", "description": "by allowing them to vote on increased density, and benefit from it directly", "role_description": "link", "value": "", "position": "635.00;6475.00", "size": "368;60", "children": []}, {"name": null, "role": "AXStaticText", "description": ". The new demand could be accommodated and the financial rewards to development could be shared with existing residents without displacing them.", "role_description": "text", "value": "", "position": "635.00;6517.00", "size": "364;59", "children": []}, {"name": null, "role": "AXStaticText", "description": "The aggregate, countrywide effect of housing being so limited in supply has been that economic growth in most Western countries has accrued more and more to landowners and less to everyone else. Economist Thomas Piketty", "role_description": "text", "value": "", "position": "635.00;6599.00", "size": "371;80", "children": []}, {"name": null, "role": "AXLink", "description": "famously demonstrated", "role_description": "link", "value": "", "position": "635.00;6662.00", "size": "316;38", "children": []}, {"name": null, "role": "AXStaticText", "description": "an increase in the share of national income that flows to owners of", "role_description": "text", "value": "", "position": "635.00;6682.00", "size": "360;39", "children": []}, {"name": null, "role": "AXStaticText", "description": "capital", "role_description": "text", "value": "", "position": "743.00;6703.00", "size": "39;18", "children": []}, {"name": null, "role": "AXStaticText", "description": ", rather than to labour. But what was less widely acknowledged was that, at least in the US, it was really an increase in the share of income going to", "role_description": "text", "value": "", "position": "635.00;6703.00", "size": "357;60", "children": []}, {"name": null, "role": "AXStaticText", "description": "landowners", "role_description": "text", "value": "", "position": "924.00;6745.00", "size": "68;18", "children": []}, {"name": null, "role": "AXStaticText", "description": ", driven by", "role_description": "text", "value": "", "position": "635.00;6745.00", "size": "360;38", "children": []}, {"name": null, "role": "AXLink", "description": "increases in the cost of housing", "role_description": "link", "value": "", "position": "691.00;6765.00", "size": "185;18", "children": []}, {"name": null, "role": "AXStaticText", "description": ", and that this effect was particularly strong in states that have highly", "role_description": "text", "value": "", "position": "635.00;6765.00", "size": "355;39", "children": []}, {"name": null, "role": "AXLink", "description": "restrictive rules against building more homes", "role_description": "link", "value": "", "position": "635.00;6786.00", "size": "370;39", "children": []}, {"name": null, "role": "AXStaticText", "description": ".", "role_description": "text", "value": "", "position": "802.00;6807.00", "size": "5;18", "children": []}, {"name": null, "role": "AXStaticText", "description": "The rising inequality Piketty demonstrated appears to have been largely driven by housing shortages turning, in one economist’s words,", "role_description": "text", "value": "", "position": "635.00;6849.00", "size": "342;59", "children": []}, {"name": null, "role": "AXLink", "description": "‘houses into gold’", "role_description": "link", "value": "", "position": "749.00;6890.00", "size": "103;18", "children": []}, {"name": null, "role": "AXStaticText", "description": ". And this is the case across the Western world:", "role_description": "text", "value": "", "position": "635.00;6890.00", "size": "338;39", "children": []}, {"name": null, "role": "AXLink", "description": "housing inequality, not income inequality, primarily determines how much wealth inequality there is", "role_description": "link", "value": "", "position": "635.00;6911.00", "size": "344;60", "children": []}, {"name": null, "role": "AXStaticText", "description": "in most Western countries.", "role_description": "text", "value": "", "position": "677.00;6953.00", "size": "160;18", "children": []}, {"name": null, "role": "AXHeading", "description": "Left-behind areas and regional inequality", "role_description": "heading", "value": "4", "position": "635.00;6993.00", "size": "256;18", "children": []}, {"name": null, "role": "AXStaticText", "description": "Housing shortages have driven regional inequality as well. Earlier, we told the story of workplaces deprived of lower-skilled staff having to get their star employees to do work that would be better done by someone with less-expensive skills. And the other side of this is that people who cannot earn top salaries are unable to move to high-income cities at all.", "role_description": "text", "value": "", "position": "635.00;7035.00", "size": "372;122", "children": []}, {"name": null, "role": "AXStaticText", "description": "Consider a cleaner living in Alabama. In 1960 they could move to NYC and", "role_description": "text", "value": "", "position": "635.00;7181.00", "size": "363;38", "children": []}, {"name": null, "role": "AXLink", "description": "earn wages 84% higher, and still end up with 70% higher income after rent", "role_description": "link", "value": "", "position": "635.00;7201.00", "size": "361;39", "children": []}, {"name": null, "role": "AXStaticText", "description": ". In 2010, they could move to New York City and become 28% more productive, and earn a wage 28% higher – and reduce the surplus of workers back home, letting them demand higher pay. But since housing costs are so much higher, the net earnings and living standards of someone like this would", "role_description": "text", "value": "", "position": "635.00;7222.00", "size": "366;122", "children": []}, {"name": null, "role": "AXStaticText", "description": "fall", "role_description": "text", "value": "", "position": "696.00;7326.00", "size": "19;18", "children": []}, {"name": null, "role": "AXStaticText", "description": "if they moved today, and wouldn’t be worth it. The same would be true for plumbers, receptionists and other professions that allow other people to specialise at what they’re best at and minimise the time they spend on things like DIY and answering the phone. By contrast, top lawyers get wage boosts that are still sufficiently higher to justify a move in both 1960 and 2010, even after the higher rents they’ll have to pay.", "role_description": "text", "value": "", "position": "635.00;7326.00", "size": "372;143", "children": []}, {"name": null, "role": "AXStaticText", "description": "Economists Peter Ganong and Daniel Shoag conclude that this effect, on aggregate, has", "role_description": "text", "value": "", "position": "635.00;7492.00", "size": "367;38", "children": []}, {"name": null, "role": "AXLink", "description": "directly led to a slowdown", "role_description": "link", "value": "", "position": "783.00;7512.00", "size": "151;18", "children": []}, {"name": null, "role": "AXStaticText", "description": "in the rate at which poorer US states have been catching up with richer ones. Between 1880 and 1980, poorer US states caught up with the richest ones at a rate of around 2% per year; since then, this rate of convergence has halved, to around 1% per year. Where previously people of all income and skill levels would move to more prosperous places, now only well-paid ones at the top do, leaving behind many who are not so lucky in places with a surplus of labour.", "role_description": "text", "value": "", "position": "635.00;7512.00", "size": "373;185", "children": []}, {"name": null, "role": "AXStaticText", "description": "Many Western countries have regions where the most economically productive people have moved away like this, leaving behind their lower-skilled peers competing for a limited supply of lower-wage jobs and driving wages down further. Scarce and expensive housing in ‘superstar cities’ means that when a city suffers a downturn, only the most skilled leave. Since these people have positive spillovers, this further depresses activity. By contrast, in history it was typically the worse off locals who left an area when times got tougher.", "role_description": "text", "value": "", "position": "635.00;7720.00", "size": "362;185", "children": []}, {"name": null, "role": "AXStaticText", "description": "A great deal of attention has been spent on attempts to stop the outmigration of these talented people, to minimise the losses for those left behind. Few of these attempts have succeeded, and the solution may instead be to make it easier for people of all income and skill levels to move for work, as was the norm historically. Without that mobility, many communities have an unhealthy mix of people all competing for the same low-paid jobs, shut out entirely from the places that could be offering them a better life.", "role_description": "text", "value": "", "position": "635.00;7927.00", "size": "371;185", "children": []}, {"name": null, "role": "AXHeading", "description": "Families", "role_description": "heading", "value": "4", "position": "635.00;8135.00", "size": "54;18", "children": []}, {"name": null, "role": "AXStaticText", "description": "The price of housing does not just affect the places where people live; it determines the kinds of homes they live in as well. And that has a huge influence on people’s family lives, affecting both when people have kids and how many kids they have.", "role_description": "text", "value": "", "position": "635.00;8176.00", "size": "372;80", "children": []}, {"name": null, "role": "AXStaticText", "description": "The more expensive an extra bedroom is, the more expensive it is to have more (or any) children. Expensive housing can force people to wait before having kids and move out of city cores and into cheaper suburbs when they do. This means losing many of the amenities and social life benefits of city life, adding a long commute to their day, and probably reducing their number of job options.", "role_description": "text", "value": "", "position": "635.00;8280.00", "size": "371;143", "children": []}, {"name": null, "role": "AXStaticText", "description": "Across the developed world, the number of children that women actually have is", "role_description": "text", "value": "", "position": "635.00;8446.00", "size": "371;38", "children": []}, {"name": null, "role": "AXLink", "description": "well below the number they say they would like to have", "role_description": "link", "value": "", "position": "635.00;8466.00", "size": "366;39", "children": []}, {"name": null, "role": "AXStaticText", "description": ". According to", "role_description": "text", "value": "", "position": "677.00;8487.00", "size": "86;18", "children": []}, {"name": null, "role": "AXLink", "description": "one recent study", "role_description": "link", "value": "", "position": "761.00;8487.00", "size": "99;18", "children": []}, {"name": null, "role": "AXStaticText", "description": ", after controlling for other factors, a 10% rise in house prices was associated with a 1.3% fall in overall births. Put together with the huge rises in housing costs we’ve seen over the past four decades, this implies a massive reduction in births across the Western world. One", "role_description": "text", "value": "", "position": "635.00;8487.00", "size": "366;122", "children": []}, {"name": null, "role": "AXLink", "description": "report estimated", "role_description": "link", "value": "", "position": "662.00;8591.00", "size": "97;18", "children": []}, {"name": null, "role": "AXStaticText", "description": "that rises in the cost of UK housing between 1996 and 2014 may have led to 157,000 fewer children being born in that period alone.", "role_description": "text", "value": "", "position": "635.00;8591.00", "size": "330;60", "children": []}, {"name": null, "role": "AXStaticText", "description": "Combine these effects with the fact that higher incomes allow people to have more kids because they can more easily afford things like childcare, and housing costs may be causing dramatically fewer children to be born than people would like to have. There is also a fiscal cost to this, of course, but it is fundamentally a personal, human one: fewer brothers and sisters, less time spent with grandparents, and less of the meaning that children bring to their parents’ lives.", "role_description": "text", "value": "", "position": "635.00;8674.00", "size": "366;164", "children": []}, {"name": null, "role": "AXHeading", "description": "Obesity", "role_description": "heading", "value": "4", "position": "635.00;8861.00", "size": "49;18", "children": []}, {"name": null, "role": "AXStaticText", "description": "No one is sure why America’s obesity rate rose from just 10% in the early 1960s to 35% today. Some blame increases in income, but over the same period, Japanese income rose even faster and obesity rates barely budged: they remain under 5%. Higher incomes may enable obesity, but they do not guarantee it.", "role_description": "text", "value": "", "position": "635.00;8902.00", "size": "371;122", "children": []}, {"name": null, "role": "AXStaticText", "description": "Undoubtedly, no single factor is solely responsible either for the rise over time, or for the difference between Japan and America. Technological innovations allowing more processed and palatable foods are likely one cause. It may be that rising consumption of some nutrient, such as a type of fat or sugar, is another cause. In Western countries, the decline in smoking – which can act as an appetite suppressant –", "role_description": "text", "value": "", "position": "635.00;9048.00", "size": "367;142", "children": []}, {"name": null, "role": "AXLink", "description": "is also likely responsible for a fair portion of the rise in obesity", "role_description": "link", "value": "", "position": "635.00;9173.00", "size": "326;38", "children": []}, {"name": null, "role": "AXStaticText", "description": ".", "role_description": "text", "value": "", "position": "917.00;9193.00", "size": "5;18", "children": []}, {"name": null, "role": "AXStaticText", "description": "The Japanese eat", "role_description": "text", "value": "", "position": "635.00;9234.00", "size": "109;18", "children": []}, {"name": null, "role": "AXLink", "description": "about half as much", "role_description": "link", "value": "", "position": "743.00;9234.00", "size": "112;18", "children": []}, {"name": null, "role": "AXStaticText", "description": "processed food as Americans do. They also consume dramatically more omega-3 fatty acids in their diet. Cigarette smoking is still slightly higher in Japan than the USA as well. But there is another dramatic and visible difference between Japanese and American lives: the way their cities are built.", "role_description": "text", "value": "", "position": "635.00;9234.00", "size": "364;122", "children": []}, {"name": null, "role": "AXStaticText", "description": "Japanese land use regulation is light touch. At its most restrictive, it allows buildings three floors high that use up the entirety of their parcel of land. This means both that Japan’s superstar cities grow far more densely than American cities, and also that they absorb far more of the country’s population. The urban environment this produces is akin to the traditional urbanism of pre-bicycle, -train and -car cities around the world: with narrow streets, finely grained, that are highly walkable. Of course, modern Japanese cities are not quite so tightly knit, and there is space for cars, bicycles and transit. But streets are extremely narrow, parking is expensive, major roads are tolled, and pedestrians mostly have priority over other road users.", "role_description": "text", "value": "", "position": "635.00;9380.00", "size": "373;246", "children": []}, {"name": null, "role": "AXStaticText", "description": "Because of that urban style, people living in large Japanese cities drive much less than people in America.", "role_description": "text", "value": "", "position": "635.00;9649.00", "size": "346;39", "children": []}, {"name": null, "role": "AXLink", "description": "In Tokyo and Osaka just 12% and 13% of trips are by private motor vehicle", "role_description": "link", "value": "", "position": "635.00;9670.00", "size": "356;39", "children": []}, {"name": null, "role": "AXStaticText", "description": ", compared to 85% in Los Angeles, 77% in Chicago, 91% in Houston and 87% in Phoenix. Most American cities are far too spread out to get around by walking, cycling or even public transport, which needs dense pockets of population to be efficient.", "role_description": "text", "value": "", "position": "635.00;9691.00", "size": "361;122", "children": []}, {"name": null, "role": "AXStaticText", "description": "", "role_description": "figure", "value": "", "position": "618.00;66.00", "size": "1;1", "children": []}, {"name": null, "role": "AXStaticText", "description": "Far more Japanese than Americans experience this sort of city life. There are 23.7 million residents in North America’s biggest metropolitan area, New York City, and these people are spread over 34,500 square kilometres. Only a small part of this is dense enough to sustain walking, cycling, and transit. By contrast, Tokyo metro area has a far larger population, with 38.1 million people, but they are four times more densely populated, across only 8,500 square kilometres. This means practically all of them can live car-optional lifestyles most of the time. Japan’s second city, Osaka, has 19.3 million: more than 45% of the country’s inhabitants live in the biggest two cities alone. By contrast, even at the most expansive definition, only around 12% of the US population live in its biggest cities.", "role_description": "text", "value": "", "position": "635.00;9857.00", "size": "371;267", "children": []}, {"name": null, "role": "AXStaticText", "description": "It is obvious how this would affect obesity. The average Japanese walks thousands more steps than the average American every day. What’s more, nearly all Japanese walk a lot, whereas in most cities American activity is much more unequal, split between enthusiastic exercisers and those who drive everywhere.", "role_description": "text", "value": "", "position": "635.00;10147.00", "size": "357;122", "children": []}, {"name": null, "role": "AXStaticText", "description": "Evidence from hundreds of thousands of smartphone step counters", "role_description": "text", "value": "", "position": "635.00;10251.00", "size": "343;39", "children": []}, {"name": null, "role": "AXLink", "description": "suggests", "role_description": "link", "value": "", "position": "790.00;10272.00", "size": "54;18", "children": []}, {"name": null, "role": "AXStaticText", "description": "this difference drives obesity both within and between countries.", "role_description": "text", "value": "", "position": "635.00;10272.00", "size": "332;39", "children": []}, {"name": null, "role": "AXStaticText", "description": "New York City, America’s densest and most walkable, has the lowest rate of obesity in America – about half the national rate.", "role_description": "text", "value": "", "position": "635.00;10293.00", "size": "352;59", "children": []}, {"name": null, "role": "AXLink", "description": "In the latest study of this", "role_description": "link", "value": "", "position": "635.00;10334.00", "size": "353;39", "children": []}, {"name": null, "role": "AXStaticText", "description": ", Manhattan had a rate half as low again, one quarter of the national average.", "role_description": "text", "value": "", "position": "635.00;10355.00", "size": "333;39", "children": []}, {"name": null, "role": "AXStaticText", "description": "So it’s possible that preferring sprawl over density, and the housing shortages that kind of policy creates, may be damaging health, equality, average wealth and the number of children we have. Yet the health effects of more, denser housing are often ignored.", "role_description": "text", "value": "", "position": "635.00;10418.00", "size": "371;101", "children": []}, {"name": null, "role": "AXHeading", "description": "Climate change", "role_description": "heading", "value": "4", "position": "635.00;10542.00", "size": "98;18", "children": []}, {"name": null, "role": "AXStaticText", "description": "Walkable cities are not just important to combat obesity. In 2018, the average Japanese person’s", "role_description": "text", "value": "", "position": "635.00;10583.00", "size": "338;39", "children": []}, {"name": null, "role": "AXLink", "description": "consumption caused", "role_description": "link", "value": "", "position": "857.00;10604.00", "size": "121;18", "children": []}, {"name": null, "role": "AXStaticText", "description": "10.3 tonnes of CO2 emissions, while the average American caused 17.6 tonnes of emissions, or 74% more. Focusing on transport, we can see how much of that is explained by Japan’s denser, transit-rich, more walkable cities. In 2016 transport accounted for 1.63 tonnes in Japan, versus 5.22 tonnes in the US – over three times worse.", "role_description": "text", "value": "", "position": "635.00;10604.00", "size": "373;143", "children": []}, {"name": null, "role": "AXStaticText", "description": "Maps of the", "role_description": "text", "value": "", "position": "635.00;10769.00", "size": "73;18", "children": []}, {"name": null, "role": "AXLink", "description": "UK", "role_description": "link", "value": "", "position": "706.00;10769.00", "size": "21;18", "children": []}, {"name": null, "role": "AXStaticText", "description": "and", "role_description": "text", "value": "", "position": "725.00;10769.00", "size": "30;18", "children": []}, {"name": null, "role": "AXLink", "description": "US East Coast", "role_description": "link", "value": "", "position": "753.00;10769.00", "size": "88;18", "children": []}, {"name": null, "role": "AXStaticText", "description": "show clearly how the densely populated parts of cities like New York, Philadelphia and London emit far less carbon per head than the rest of the surrounding sprawl. The UK’s Centre for Cities", "role_description": "text", "value": "", "position": "635.00;10769.00", "size": "356;81", "children": []}, {"name": null, "role": "AXLink", "description": "estimated", "role_description": "link", "value": "", "position": "907.00;10832.00", "size": "59;18", "children": []}, {"name": null, "role": "AXStaticText", "description": "that people living outside cities accounted for 50% more carbon emissions than those living inside them.", "role_description": "text", "value": "", "position": "635.00;10832.00", "size": "356;59", "children": []}, {"name": null, "role": "AXStaticText", "description": "", "role_description": "figure", "value": "", "position": "618.00;66.00", "size": "1;1", "children": []}, {"name": null, "role": "AXStaticText", "description": "", "role_description": "figure", "value": "", "position": "618.00;66.00", "size": "1;1", "children": []}, {"name": null, "role": "AXStaticText", "description": "In 2020, California’s population shrank for the first time since records began. The pandemic was just the latest factor that encouraged people to flee expensive, temperate Californian cities – some, like San Francisco, with decent public transit and relatively dense housing – to more affordable sunbelt cities like Atlanta, Phoenix and Dallas, reliant on cars and power-hungry air conditioning. In the last two decades, Atlanta’s population has increased by nearly 50%. Houston is now America’s third or fourth largest city. Phoenix has gone from 99th most populous in 1950 to 5th today. That reliance on cars and air conditioning contributes towards environmental disaster.", "role_description": "text", "value": "", "position": "635.00;10940.00", "size": "371;226", "children": []}, {"name": null, "role": "AXStaticText", "description": "New homes are also much better insulated than old homes. Heating or cooling bills in a German", "role_description": "text", "value": "", "position": "635.00;11189.00", "size": "346;39", "children": []}, {"name": null, "role": "AXLink", "description": "PassivHaus", "role_description": "link", "value": "", "position": "846.00;11210.00", "size": "70;18", "children": []}, {"name": null, "role": "AXStaticText", "description": ", housing which is designed to stay at the right temperature without the use of additional energy, can be just a few dollars a month: one", "role_description": "text", "value": "", "position": "635.00;11210.00", "size": "371;59", "children": []}, {"name": null, "role": "AXLink", "description": "PassivHaus in Oregon", "role_description": "link", "value": "", "position": "635.00;11272.00", "size": "132;18", "children": []}, {"name": null, "role": "AXStaticText", "description": "kept 30 degrees Fahrenheit below external temperatures during the recent heatwave, with no air conditioning. Apartment blocks are greener than single-family houses, because each home has less external surface area to gain or lose heat. And new homes can be built with zero net embedded carbon, with payments for reforestation or other means to improve the environment. New homes can hugely help the environment.", "role_description": "text", "value": "", "position": "635.00;11272.00", "size": "361;164", "children": []}, {"name": null, "role": "AXStaticText", "description": "Rising incomes mean people want bigger homes. Few would happily return to eight family members crammed into a 1900 two-room tenement. If walkable cities ban new homes, their residents will move to more affordable places like Atlanta which build larger, more carbon-hungry homes, drive more and emit far more carbon than they would if they had the freedom to live where many of them really wanted to.", "role_description": "text", "value": "", "position": "635.00;11459.00", "size": "367;143", "children": []}, {"name": null, "role": "AXHeading", "description": "Scratching the surface", "role_description": "heading", "value": "3", "position": "635.00;11637.00", "size": "163;20", "children": []}, {"name": null, "role": "AXStaticText", "description": "Once you see the effects housing shortages have on things as wildly different as obesity, fertility, inequality, climate change and wage growth, you start to see them everywhere. Scott Sumner and Kevin Erdmann have", "role_description": "text", "value": "", "position": "635.00;11679.00", "size": "372;80", "children": []}, {"name": null, "role": "AXLink", "description": "argued", "role_description": "link", "value": "", "position": "785.00;11741.00", "size": "42;18", "children": []}, {"name": null, "role": "AXStaticText", "description": ", for example, that the housing ‘bubble’ that preceded the 2008 financial crisis wasn’t really a bubble after all. In fact, they suggest, house prices were rising rationally because too few houses were being built in places people most wanted to move to, not because of irrational speculation. The ensuing crisis was caused by a misdiagnosis of this problem, as the Fed hiked interest rates in a misguided attempt to ‘burst the bubble’. In support of this view, prices are now back above their ‘bubble’ peak, with no imminent sign of falling.", "role_description": "text", "value": "", "position": "635.00;11741.00", "size": "369;205", "children": []}, {"name": null, "role": "AXStaticText", "description": "Housing shortages might have made Covid worse too. Overcrowding drives disease, including Covid,", "role_description": "text", "value": "", "position": "635.00;11970.00", "size": "316;39", "children": []}, {"name": null, "role": "AXLink", "description": "as people squeezed into the same houses can spread illness to one another", "role_description": "link", "value": "", "position": "635.00;11991.00", "size": "334;59", "children": []}, {"name": null, "role": "AXStaticText", "description": ". Counterintuitively, more density can mean", "role_description": "text", "value": "", "position": "679.00;12032.00", "size": "256;18", "children": []}, {"name": null, "role": "AXStaticText", "description": "less", "role_description": "text", "value": "", "position": "933.00;12032.00", "size": "25;18", "children": []}, {"name": null, "role": "AXStaticText", "description": "overcrowding, because there are more homes to go round. It is too early to say for sure, but in time we may learn that housing supply played an important role during the Covid pandemic, with more overcrowded cities suffering worse outbreaks.", "role_description": "text", "value": "", "position": "635.00;12053.00", "size": "373;80", "children": []}, {"name": null, "role": "AXStaticText", "description": "It is possible that even the political and culture wars being waged in many Western countries have their roots in housing shortages,", "role_description": "text", "value": "", "position": "635.00;12156.00", "size": "355;60", "children": []}, {"name": null, "role": "AXLink", "description": "as a recent report for The Economist argued", "role_description": "link", "value": "", "position": "699.00;12197.00", "size": "259;19", "children": []}, {"name": null, "role": "AXStaticText", "description": ". Elections in the English-speaking world are increasingly becoming divided between relatively prosperous and well-educated citizens of cities and their suburbs on one side and people in the rest of the country – rural areas and economically depressed towns – who resent the perception that the system is rigged in favour of the already well-off. Britons and French people living in areas where house prices were stagnant were more likely to vote for Brexit or the National Front respectively.", "role_description": "text", "value": "", "position": "635.00;12198.00", "size": "371;184", "children": []}, {"name": null, "role": "AXStaticText", "description": "Many young people have had to delay forming families and often take poorly paid, insecure jobs that can barely cover rent and living costs as the price for living in culturally attractive cities. They see opportunity as limited and growth as barely perceptible. Meanwhile, older generations sit on housing property worth many times what they paid and, stuck in a zero-sum mindset, often prioritise the protection of their own neighbourhoods over the need to build more homes. Can you blame young people who resent older people, and the West’s economic system itself, when this is what it offers them?", "role_description": "text", "value": "", "position": "635.00;12406.00", "size": "365;205", "children": []}, {"name": null, "role": "AXStaticText", "description": "If all this has a solution, then we suggest it is unlikely to be won through a zero-sum political ‘tug of war’. Western countries could become trillions of dollars better off by addressing their housing shortages. A well-designed solution can spread those gains widely enough that", "role_description": "text", "value": "", "position": "635.00;12634.00", "size": "367;102", "children": []}, {"name": null, "role": "AXStaticText", "description": "everyone", "role_description": "text", "value": "", "position": "782.00;12718.00", "size": "55;18", "children": []}, {"name": null, "role": "AXStaticText", "description": "is made better off, including people who currently oppose existing efforts to build more that would make them worse off.", "role_description": "text", "value": "", "position": "635.00;12718.00", "size": "366;59", "children": []}, {"name": null, "role": "AXStaticText", "description": "We have suggested one possibility elsewhere:", "role_description": "text", "value": "", "position": "635.00;12800.00", "size": "273;18", "children": []}, {"name": null, "role": "AXLink", "description": "radically localized democracy that allows individual streets to opt in to greater density", "role_description": "link", "value": "", "position": "635.00;12800.00", "size": "351;59", "children": []}, {"name": null, "role": "AXStaticText", "description": "by voting for it. No construction would happen anywhere that a majority did not opt for it, but streets that", "role_description": "text", "value": "", "position": "635.00;12842.00", "size": "356;38", "children": []}, {"name": null, "role": "AXLink", "description": "voted for more density", "role_description": "link", "value": "", "position": "635.00;12862.00", "size": "367;39", "children": []}, {"name": null, "role": "AXStaticText", "description": "would become extremely valuable, so there would be a big incentive for homeowners in high-demand areas to vote for greater density.", "role_description": "text", "value": "", "position": "635.00;12883.00", "size": "369;60", "children": []}, {"name": null, "role": "AXStaticText", "description": "But whether this or", "role_description": "text", "value": "", "position": "635.00;12966.00", "size": "114;18", "children": []}, {"name": null, "role": "AXLink", "description": "another approach", "role_description": "link", "value": "", "position": "747.00;12966.00", "size": "104;18", "children": []}, {"name": null, "role": "AXStaticText", "description": "is the best solution is not the key question. What matters is that housing shortages may be", "role_description": "text", "value": "", "position": "635.00;12966.00", "size": "363;60", "children": []}, {"name": null, "role": "AXStaticText", "description": "the", "role_description": "text", "value": "", "position": "652.00;13008.00", "size": "21;18", "children": []}, {"name": null, "role": "AXStaticText", "description": "biggest problem facing our era, and solving it needs to become everyone’s highest priority. And as important as it is, we should be wary of letting it become politically tribalised: the disastrous politicisation of Covid vaccines in the United States highlights the danger of that. Some kind of creative, below-the-radar solution that turns this zero-sum game into a positive-sum one is likely to have a better chance. In a tug of war, it’s often surprising how far you can go if you", "role_description": "text", "value": "", "position": "635.00;13008.00", "size": "370;163", "children": []}, {"name": null, "role": "AXLink", "description": "tug the rope sideways", "role_description": "link", "value": "", "position": "844.00;13153.00", "size": "129;18", "children": []}, {"name": null, "role": "AXStaticText", "description": ".", "role_description": "text", "value": "", "position": "971.00;13153.00", "size": "6;18", "children": []}, {"name": null, "role": "AXStaticText", "description": "If we’re right about this, it means that fixing this one problem could make everyone’s lives much better than almost anyone realises – not just by making houses cheaper, but giving people better jobs, a better quality of life, more cohesive communities, bigger families and healthier lives. It could even give renewed reasons to be optimistic about the future of the West.", "role_description": "text", "value": "", "position": "635.00;13194.00", "size": "369;122", "children": []}, {"name": null, "role": "AXLink", "description": "worksinprogress.co", "role_description": "link", "value": "", "position": "635.00;13341.00", "size": "102;16", "children": []}]}]}]}]}]}, {"name": null, "role": "AXButton", "description": null, "role_description": "button", "value": null, "position": "636.79;739.97", "size": "243;20", "children": []}, {"name": null, "role": "AXButton", "description": null, "role_description": "button", "value": null, "position": "903.21;739.97", "size": "102;20", "children": []}]}]}]}]}]}, {"name": null, "role": "AXButton", "description": null, "role_description": "close button", "value": null, "position": "7.00;6.00", "size": "14;16", "children": []}, {"name": null, "role": "AXButton", "description": null, "role_description": "full screen button", "value": null, "position": "47.00;6.00", "size": "14;16", "children": [{"name": null, "role": "AXGroup", "description": null, "role_description": "group", "value": null, "position": "47.00;6.00", "size": "14;16", "children": [{"name": null, "role": "AXGroup", "description": null, "role_description": "group", "value": null, "position": "47.00;6.00", "size": "14;16", "children": []}]}]}, {"name": null, "role": "AXButton", "description": null, "role_description": "minimize button", "value": null, "position": "27.00;6.00", "size": "14;16", "children": []}]}